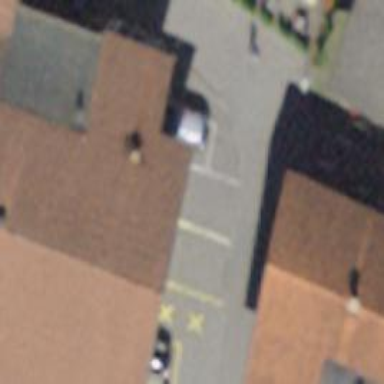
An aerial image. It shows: Charging station.